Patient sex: M
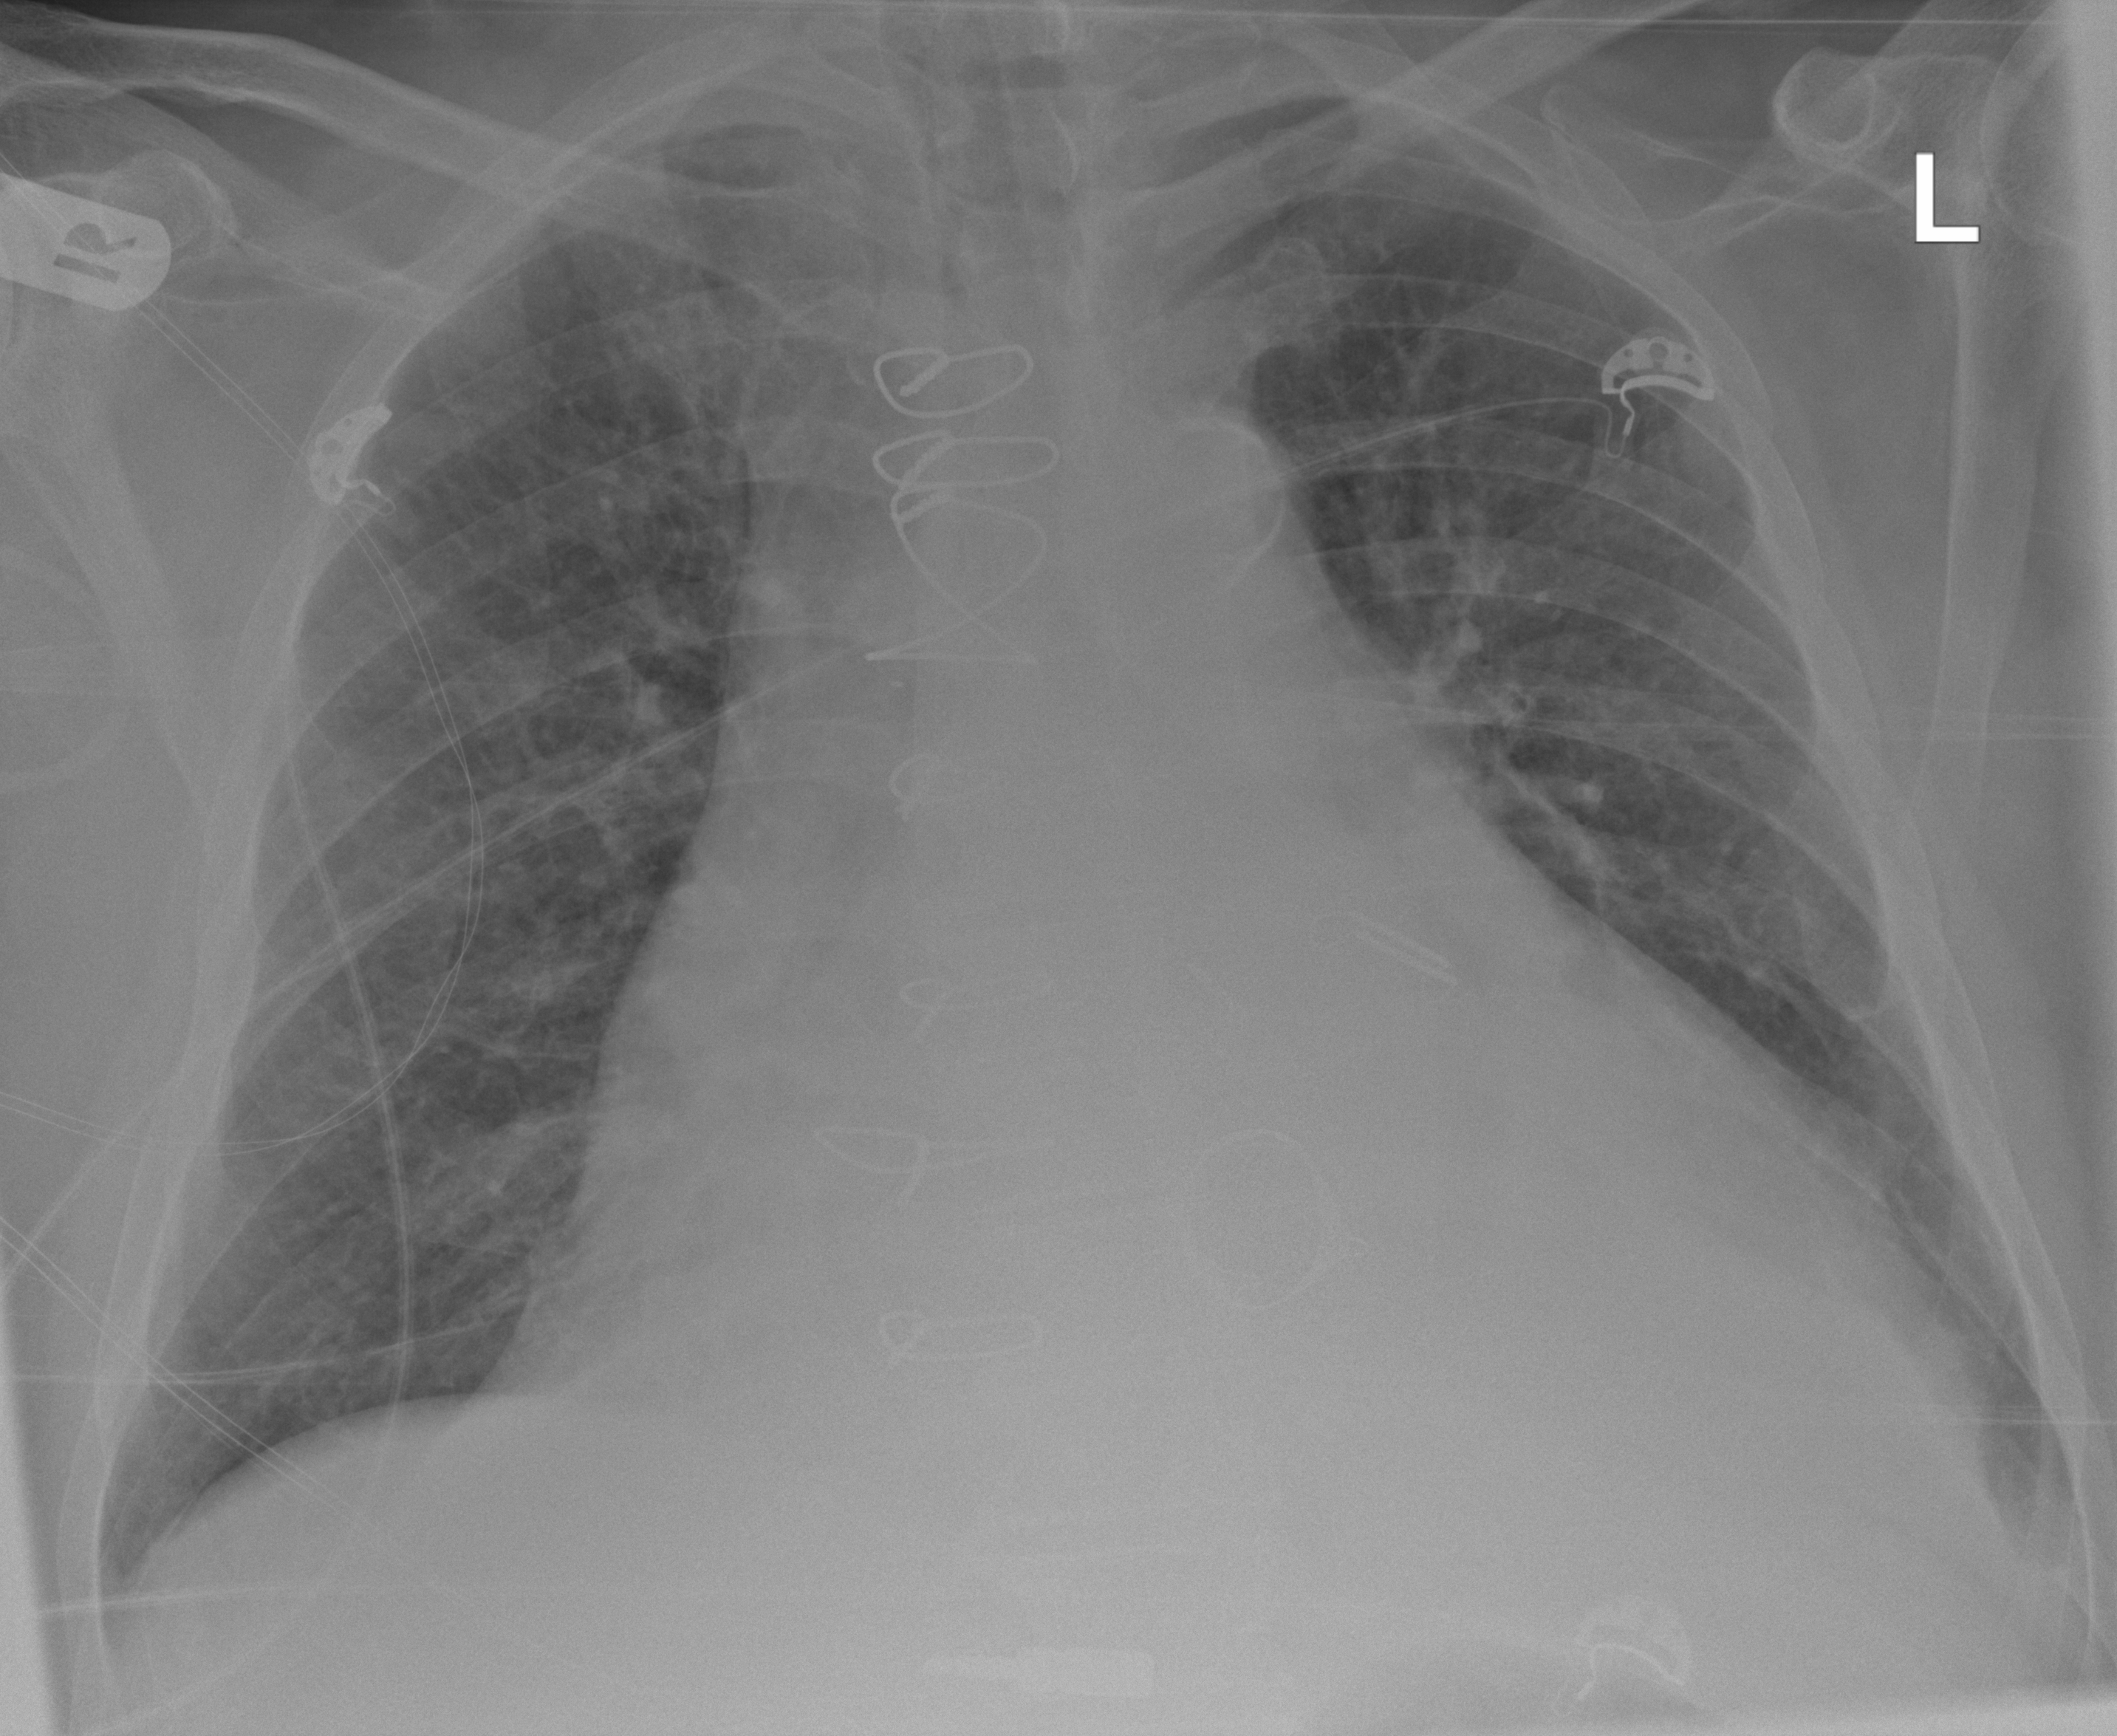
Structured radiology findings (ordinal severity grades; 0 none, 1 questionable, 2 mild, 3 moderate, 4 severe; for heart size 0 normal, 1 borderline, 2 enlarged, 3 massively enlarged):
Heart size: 3
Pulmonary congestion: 2
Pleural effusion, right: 1
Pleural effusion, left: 2
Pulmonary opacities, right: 1
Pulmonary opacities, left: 0
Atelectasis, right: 1
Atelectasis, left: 2